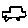
Label: car